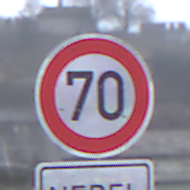
Verkehrszeichen: Geschwindigkeit70
Zusatzzeichen unten: HinweiseAufGefahrenDurchVerbaleAngabe10
Umgebung: Outdoor, Suburban
Tageszeit: MorningAfternoon
Wetter: Overcast
Licht: Natural
Jahreszeit: NotSpecified
Kontrast: LowContrast